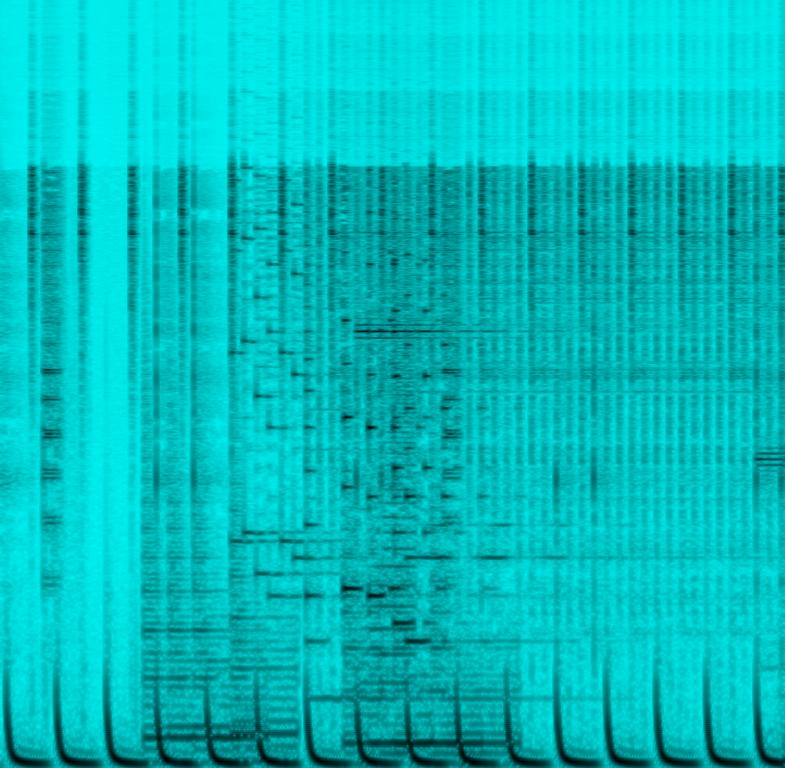
This is a simple dubstep piece. Electronic drums and percussion are played at the rhythmic background at 120 BPM. There is a high-pitched synth and a fuzzy synth bass playing a simple melody. The all-around quality of the sounds are a bit old-fashioned, reminiscing of the early 2000s. The piece has a danceable, trippy feel to it. It could be used in a retro-themed venue.